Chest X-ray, PA view. Patient: 54 years old, sex F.
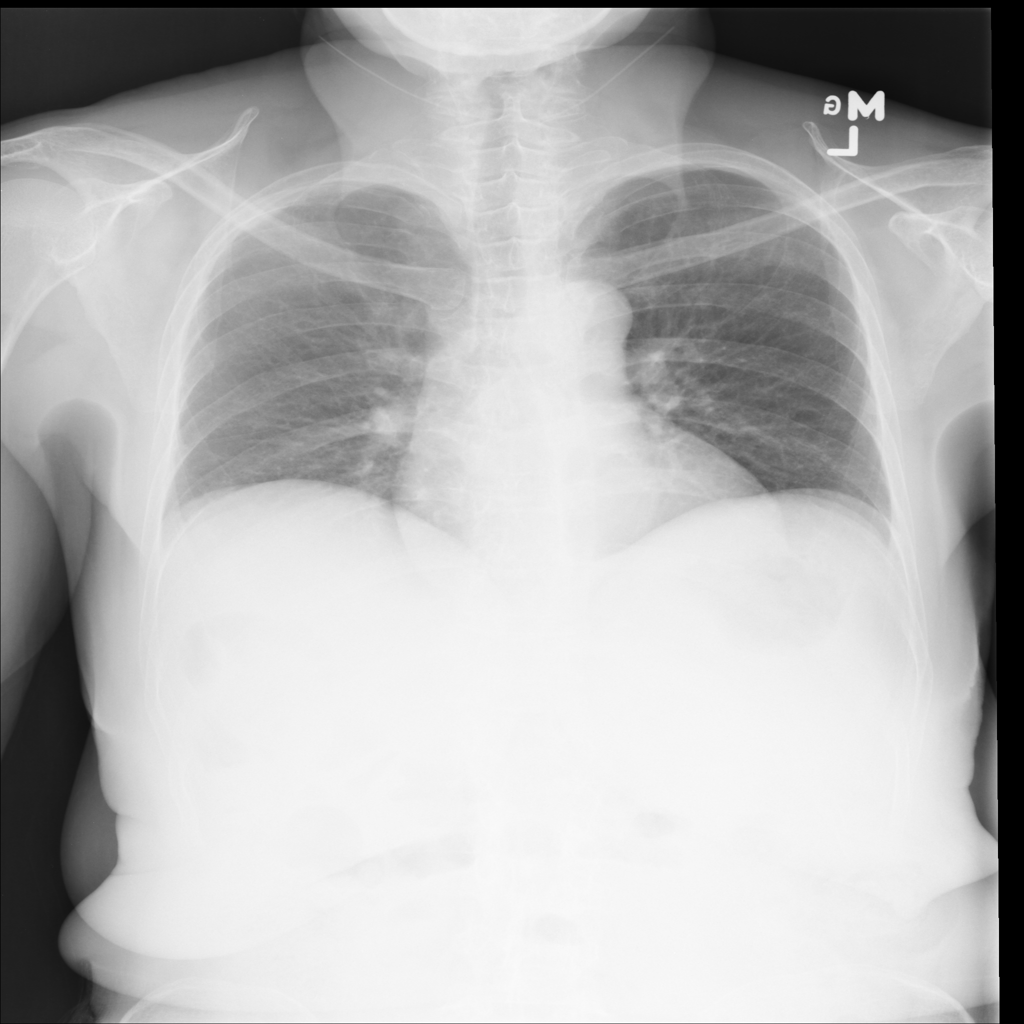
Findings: No Finding